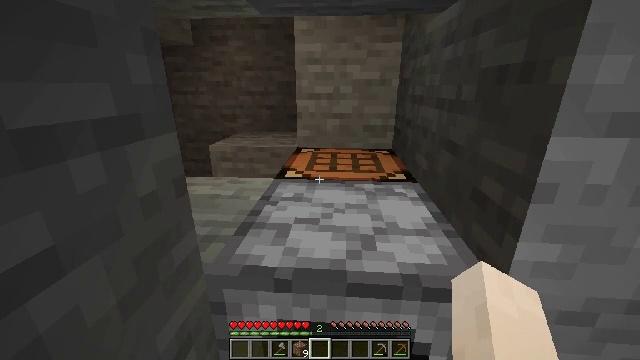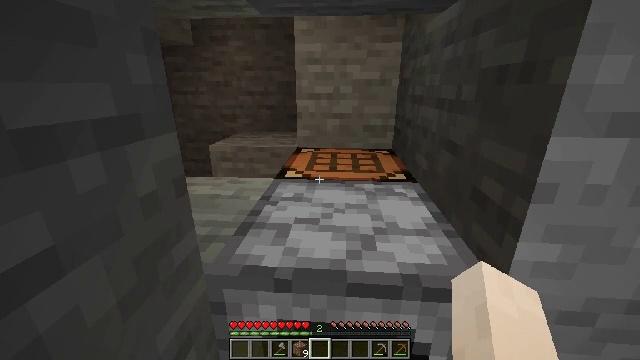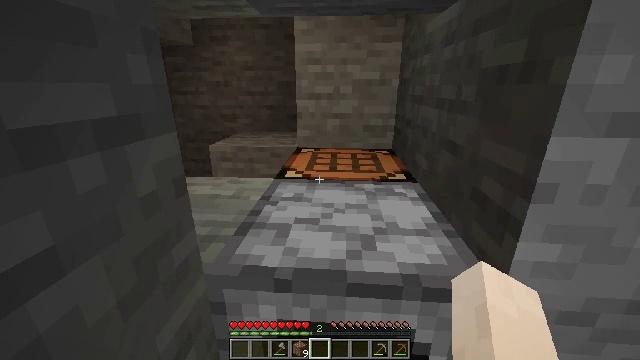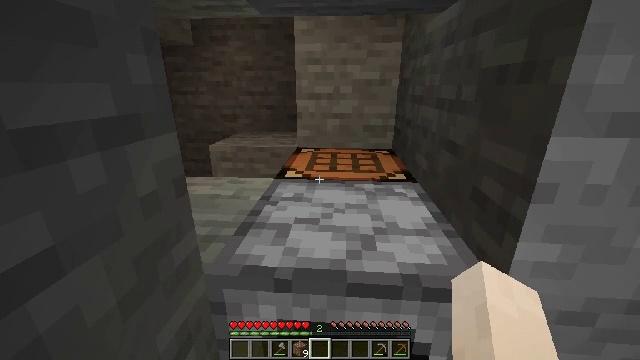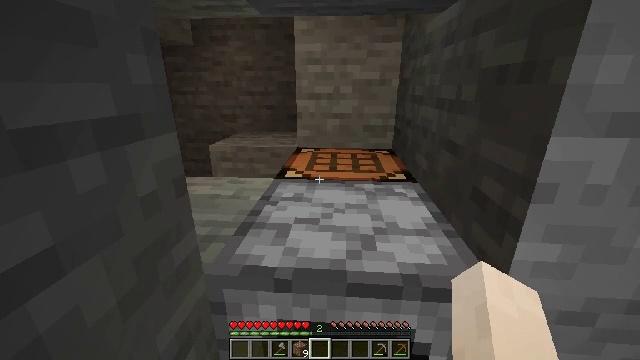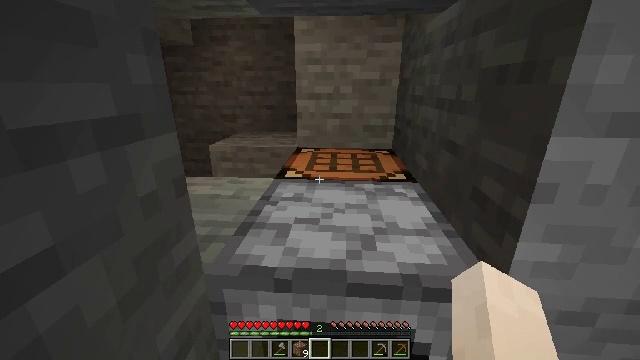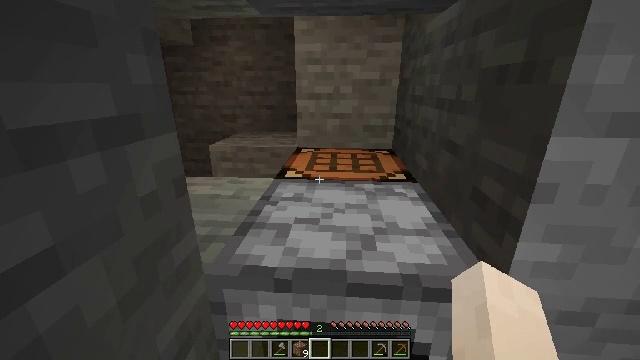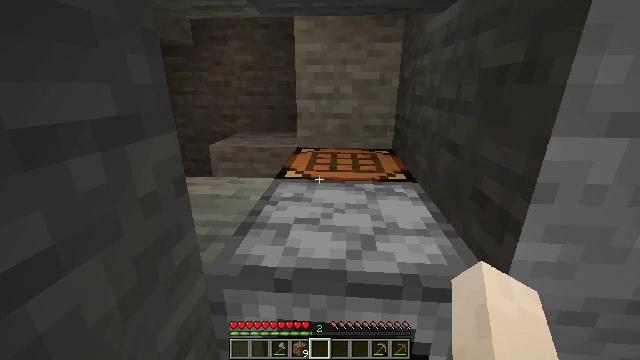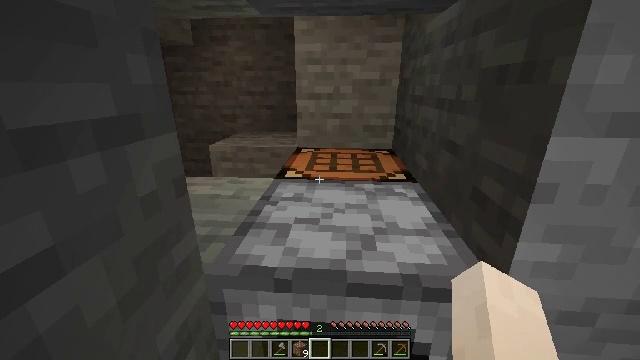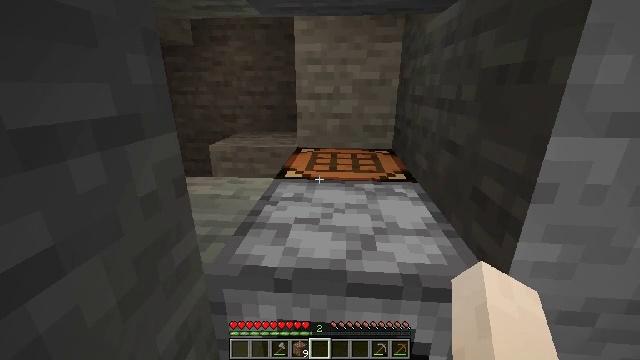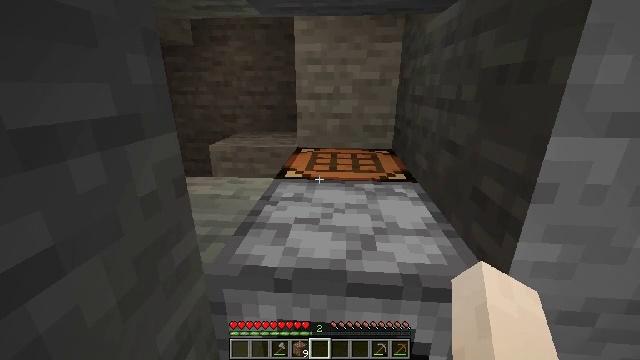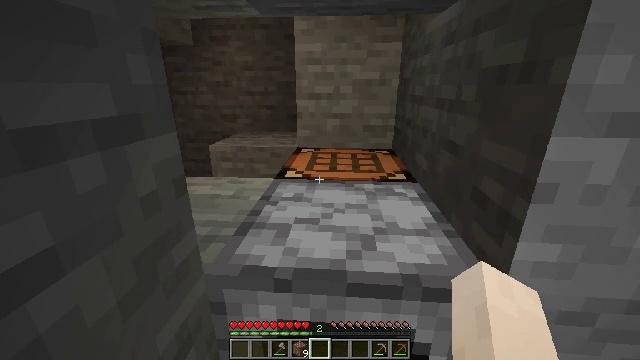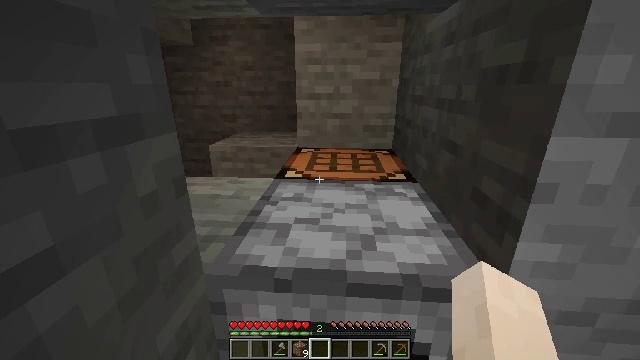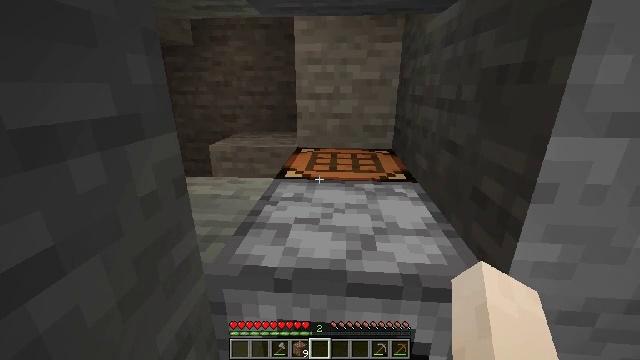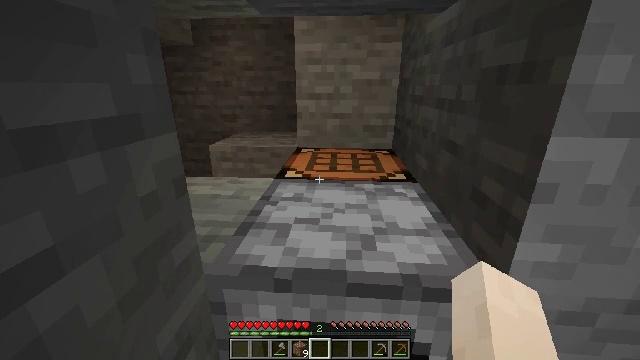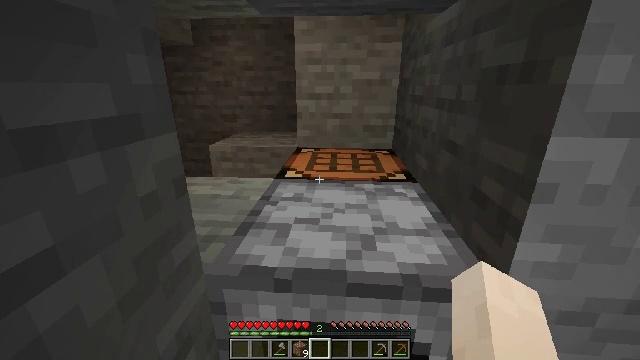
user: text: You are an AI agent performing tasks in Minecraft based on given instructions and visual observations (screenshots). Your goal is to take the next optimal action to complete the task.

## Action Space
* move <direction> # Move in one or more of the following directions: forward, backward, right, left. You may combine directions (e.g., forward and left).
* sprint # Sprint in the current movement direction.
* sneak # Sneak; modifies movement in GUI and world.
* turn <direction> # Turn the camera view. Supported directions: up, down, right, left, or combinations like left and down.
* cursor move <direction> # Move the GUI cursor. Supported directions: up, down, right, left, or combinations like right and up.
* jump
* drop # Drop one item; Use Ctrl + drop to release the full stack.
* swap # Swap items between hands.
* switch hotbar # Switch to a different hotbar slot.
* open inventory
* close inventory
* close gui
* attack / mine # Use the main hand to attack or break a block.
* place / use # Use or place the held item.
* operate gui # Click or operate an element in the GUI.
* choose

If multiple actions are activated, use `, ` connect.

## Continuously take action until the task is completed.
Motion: motion action
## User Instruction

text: Make dark oak planks from dark oak logs.
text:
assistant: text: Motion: no_op
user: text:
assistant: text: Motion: no_op
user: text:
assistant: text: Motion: no_op
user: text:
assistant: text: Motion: no_op
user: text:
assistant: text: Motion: no_op
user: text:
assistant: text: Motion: no_op
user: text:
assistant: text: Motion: no_op
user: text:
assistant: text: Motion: no_op
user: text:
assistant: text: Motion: no_op
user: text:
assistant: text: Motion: no_op
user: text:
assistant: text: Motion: no_op
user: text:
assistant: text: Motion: no_op
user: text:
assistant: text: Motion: no_op
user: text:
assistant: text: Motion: no_op
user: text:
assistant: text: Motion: no_op
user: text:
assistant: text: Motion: no_op
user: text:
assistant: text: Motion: no_op
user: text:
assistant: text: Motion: no_op
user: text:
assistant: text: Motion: no_op
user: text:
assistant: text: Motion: no_op
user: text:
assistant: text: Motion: no_op
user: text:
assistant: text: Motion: no_op
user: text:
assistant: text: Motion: no_op
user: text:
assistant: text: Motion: no_op
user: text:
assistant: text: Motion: no_op
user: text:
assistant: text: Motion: no_op
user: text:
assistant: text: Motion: no_op
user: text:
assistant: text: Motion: no_op
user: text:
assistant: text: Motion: no_op
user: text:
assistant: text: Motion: no_op